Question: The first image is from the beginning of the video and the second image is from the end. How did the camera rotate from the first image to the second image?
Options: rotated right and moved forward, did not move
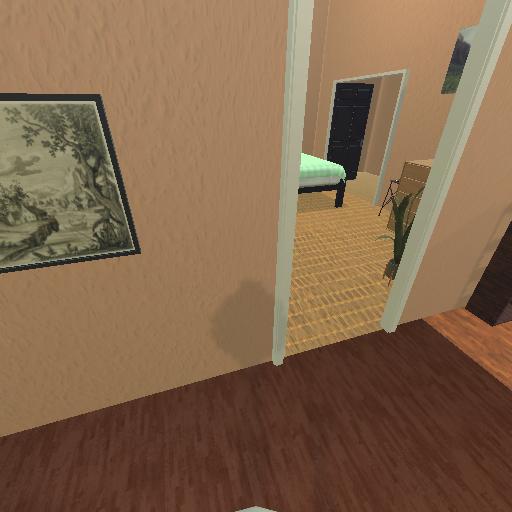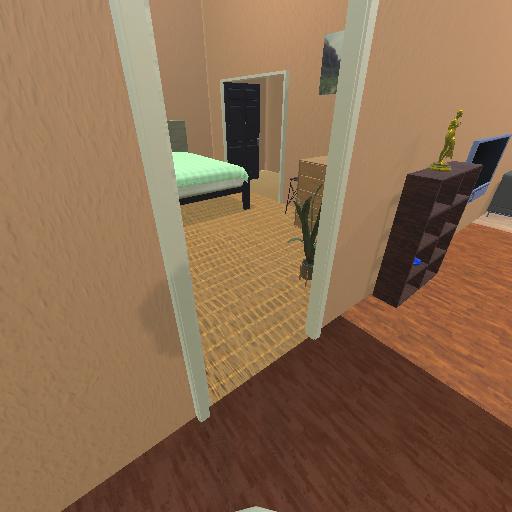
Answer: rotated right and moved forward